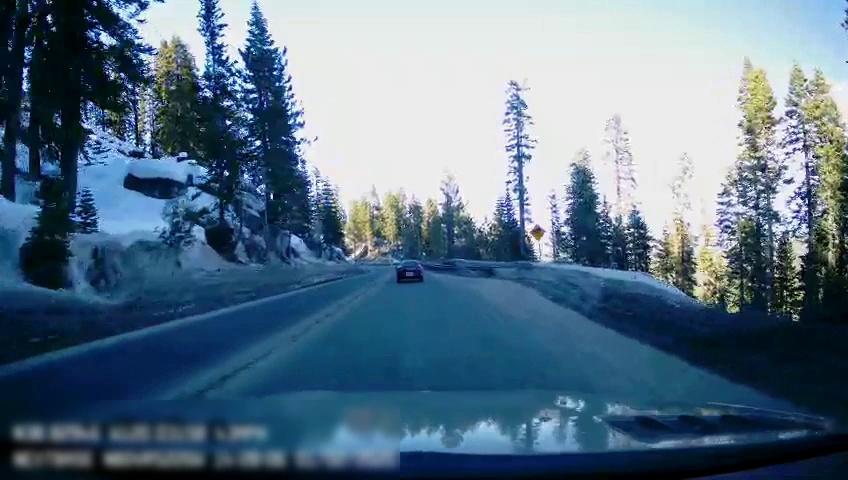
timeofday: Day
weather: Sunny
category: Drivable Space
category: Vehicles | Car
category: Lanes | Opposite Lane
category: Lanes | Opposite Lane
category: Lanes | Current Lane
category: Traffic | Signs